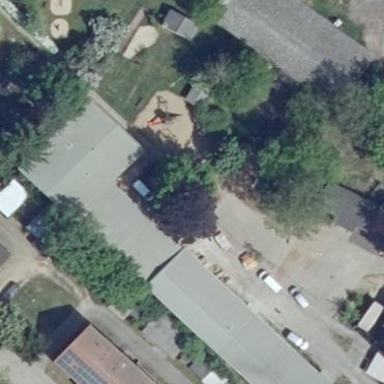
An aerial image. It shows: Kindergarten.